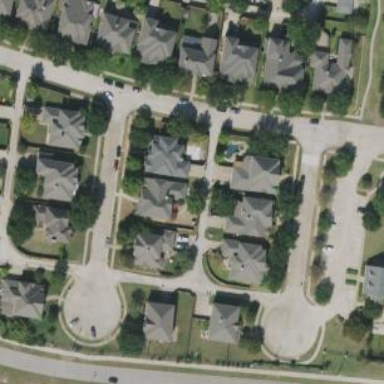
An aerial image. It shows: Alley classified as service road.